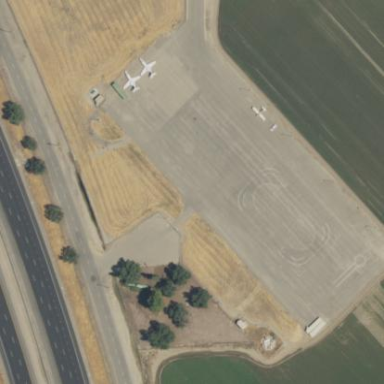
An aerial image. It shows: Apron at the airport.